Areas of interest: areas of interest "Elegant Garden of Splendid Scenery"
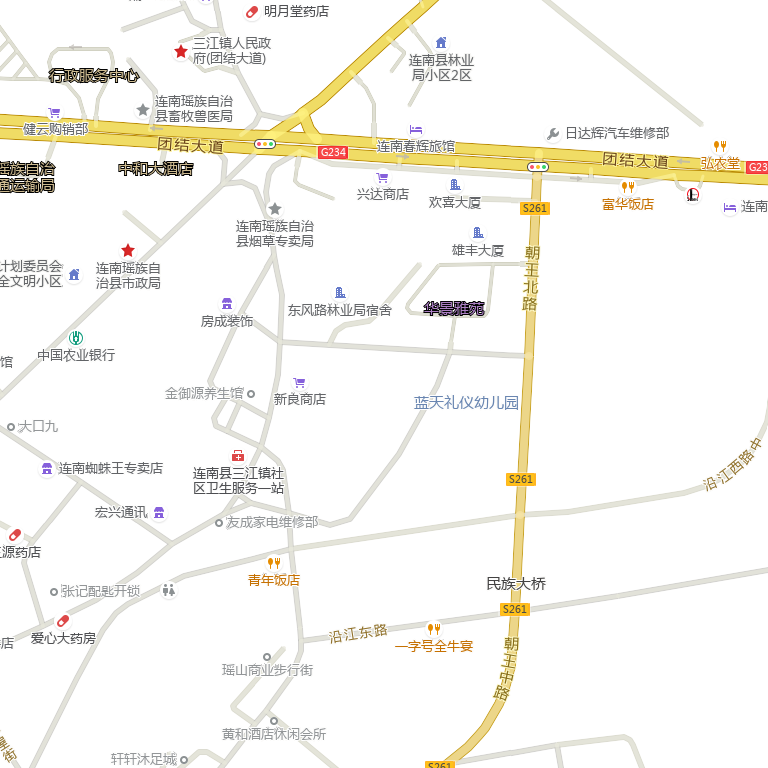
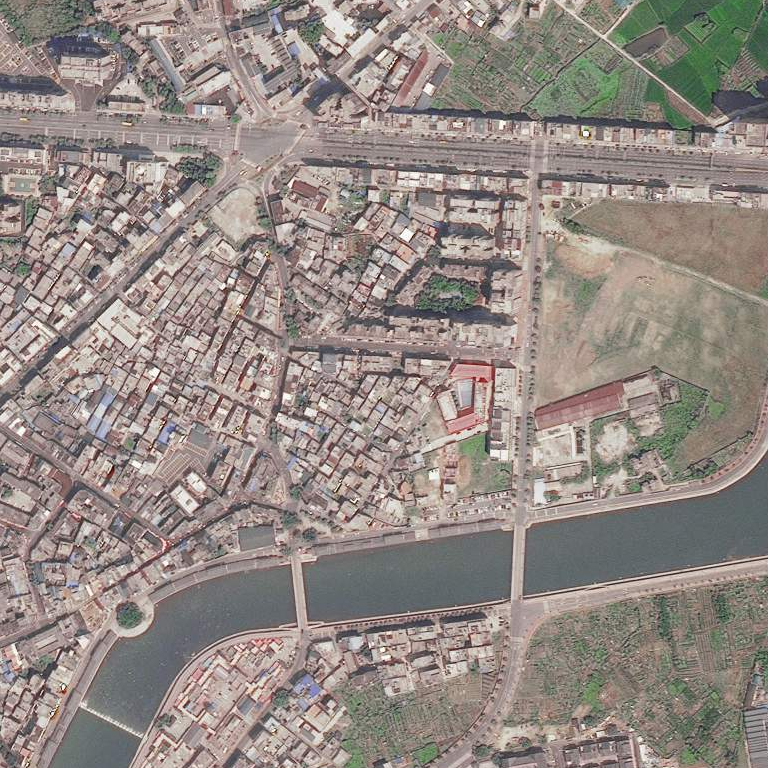